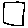
Label: square